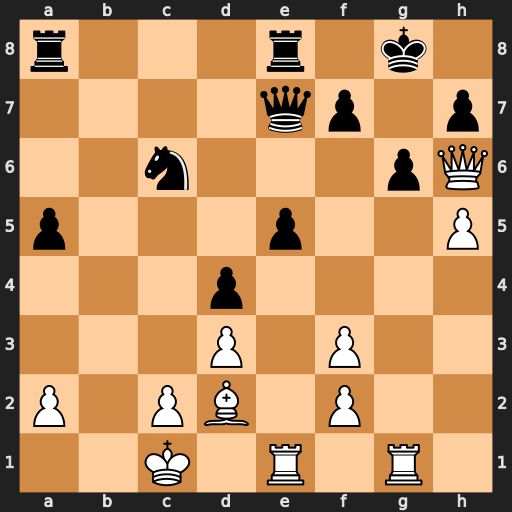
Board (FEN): r3r1k1/4qp1p/2n3pQ/p3p2P/3p4/3P1P2/P1PB1P2/2K1R1R1
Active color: w
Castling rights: -
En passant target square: -
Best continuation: hxg6 fxg6 Rxg6+ hxg6 Qxg6+ Qg7 Qxc6